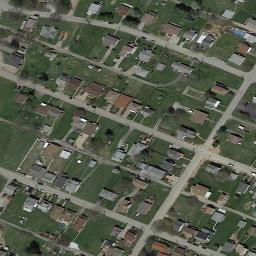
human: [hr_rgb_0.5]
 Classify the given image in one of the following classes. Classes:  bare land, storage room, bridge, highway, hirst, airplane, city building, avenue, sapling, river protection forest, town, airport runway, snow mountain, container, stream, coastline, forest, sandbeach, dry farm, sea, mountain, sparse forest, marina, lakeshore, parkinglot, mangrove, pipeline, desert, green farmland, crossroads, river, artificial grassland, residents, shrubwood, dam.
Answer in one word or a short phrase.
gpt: town